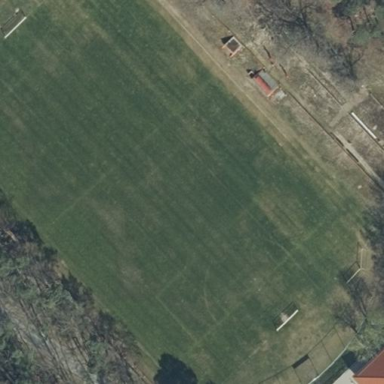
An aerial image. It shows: Stadium for soccer matches.